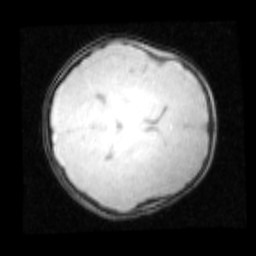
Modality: PDw
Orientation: axial
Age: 9
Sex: female
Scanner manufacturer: siemens
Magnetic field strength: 3 T
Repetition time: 0.25 s
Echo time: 0.00103 s